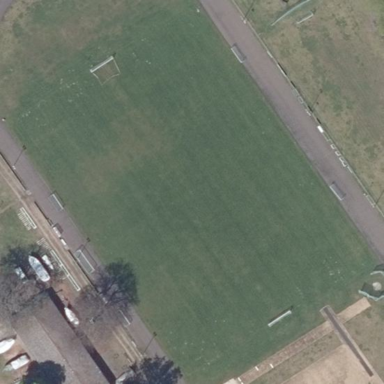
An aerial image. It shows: Grass pitch used for soccer.